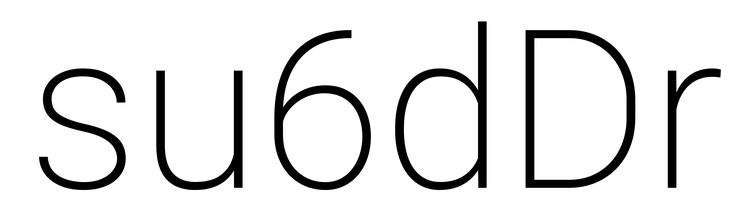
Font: Roboto_ExtraLight